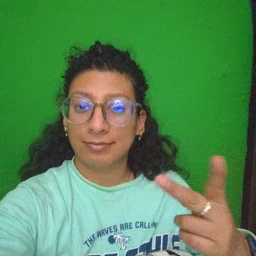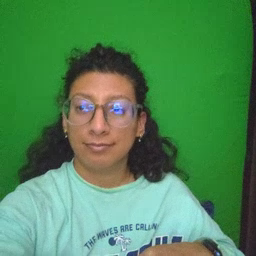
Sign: see